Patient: sex F, age 65
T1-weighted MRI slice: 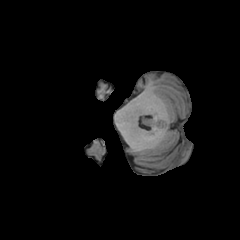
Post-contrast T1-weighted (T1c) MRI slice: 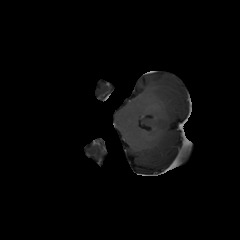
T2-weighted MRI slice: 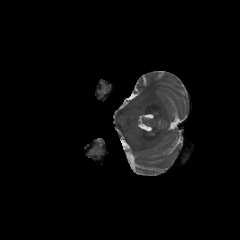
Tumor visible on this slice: no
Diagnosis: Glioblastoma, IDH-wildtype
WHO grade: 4